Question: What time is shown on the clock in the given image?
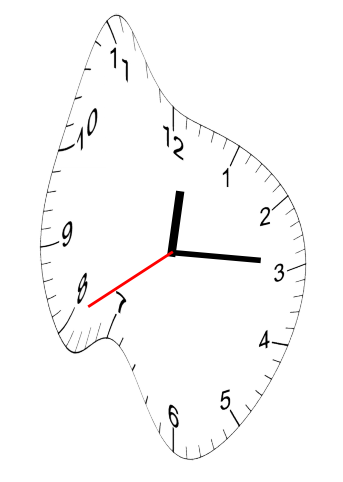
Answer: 12:14:40